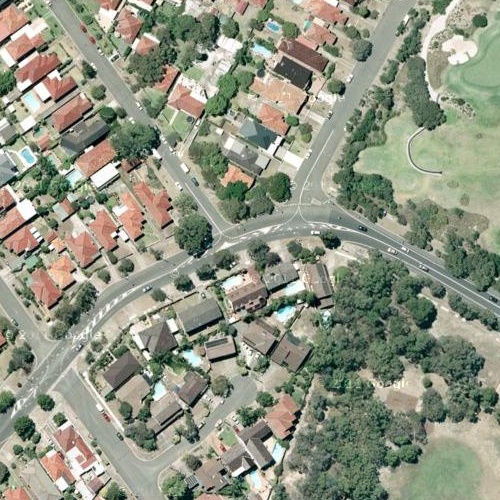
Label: sydney